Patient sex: M
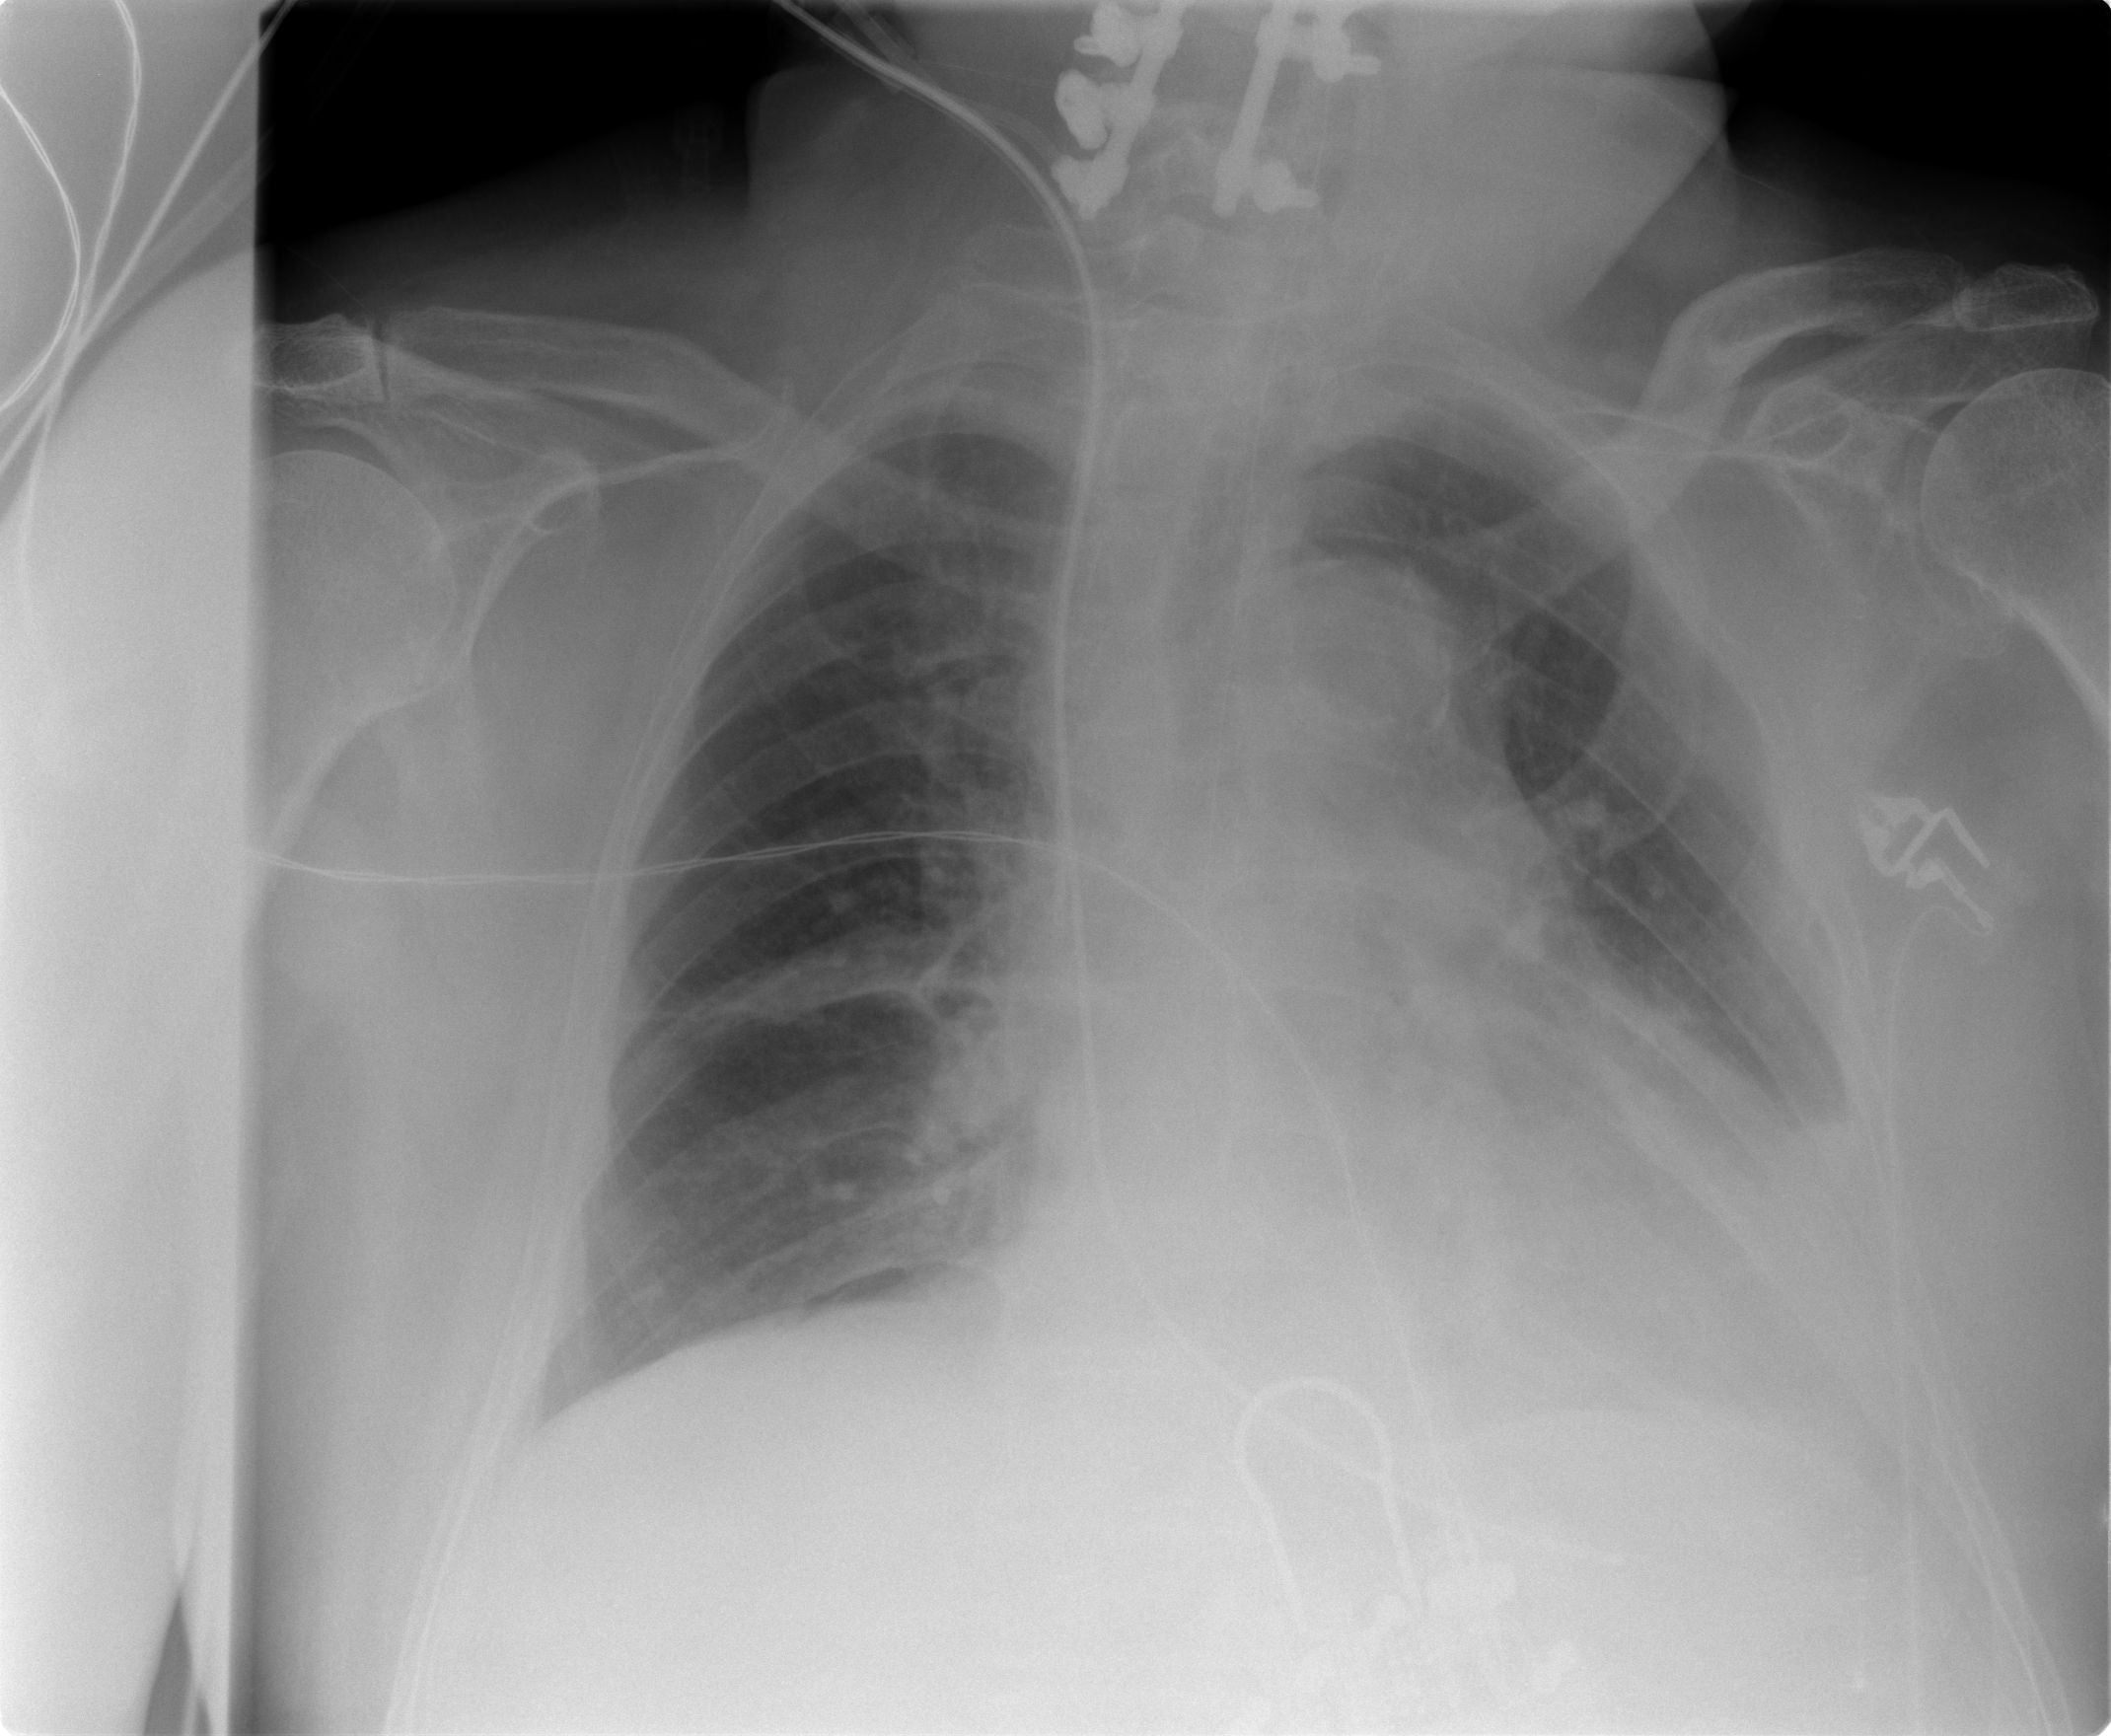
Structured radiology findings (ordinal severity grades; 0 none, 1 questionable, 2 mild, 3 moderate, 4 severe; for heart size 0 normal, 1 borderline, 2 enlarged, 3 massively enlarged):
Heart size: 2
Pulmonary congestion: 2
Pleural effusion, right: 2
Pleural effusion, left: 2
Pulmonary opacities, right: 0
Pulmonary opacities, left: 0
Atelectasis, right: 2
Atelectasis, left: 2